Field crop: maize
Growth stage: 1
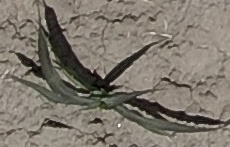
Species: sorghum